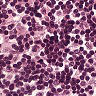
Metastatic tissue present: no